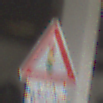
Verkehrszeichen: Lichtzeichenanlage
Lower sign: ZeitangabenMitBeschraenkungAufWochentage4
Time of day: Midday
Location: Roofed (Urban)
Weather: Overcast
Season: NotSpecified
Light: Artificial